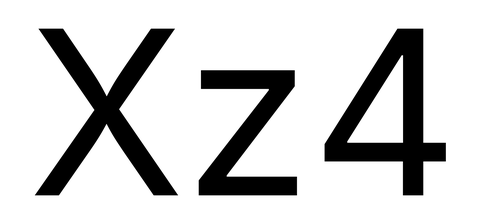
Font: Inter_Regular